Field crop: maize
Growth stage: 2
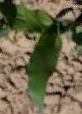
Species: maize